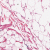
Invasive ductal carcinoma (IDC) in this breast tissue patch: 0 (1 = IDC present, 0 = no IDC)